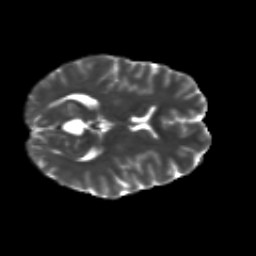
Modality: T2w
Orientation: axial
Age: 24
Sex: female
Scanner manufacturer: siemens
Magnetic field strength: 3 T
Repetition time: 8.8 s
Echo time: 0.085 s